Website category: sports
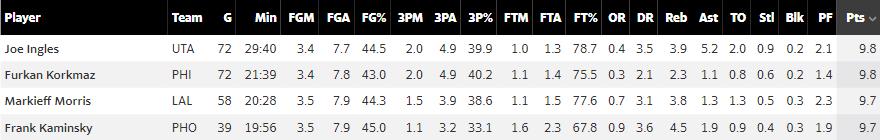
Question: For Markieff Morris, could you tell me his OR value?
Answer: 0.7

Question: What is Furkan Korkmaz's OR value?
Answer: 0.3

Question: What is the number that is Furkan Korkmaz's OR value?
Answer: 0.3

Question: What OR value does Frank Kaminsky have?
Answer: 0.9

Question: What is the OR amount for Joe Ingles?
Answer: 0.4

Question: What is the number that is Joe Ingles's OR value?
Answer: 0.4

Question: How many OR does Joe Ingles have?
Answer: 0.4

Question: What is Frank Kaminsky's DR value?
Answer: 3.6

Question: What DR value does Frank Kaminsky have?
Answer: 3.6

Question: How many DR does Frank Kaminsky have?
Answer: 3.6

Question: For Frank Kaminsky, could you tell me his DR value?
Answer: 3.6

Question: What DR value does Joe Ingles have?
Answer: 3.5

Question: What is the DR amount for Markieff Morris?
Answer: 3.1

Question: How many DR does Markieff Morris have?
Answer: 3.1

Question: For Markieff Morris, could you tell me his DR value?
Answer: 3.1

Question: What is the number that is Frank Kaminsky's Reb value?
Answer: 4.5

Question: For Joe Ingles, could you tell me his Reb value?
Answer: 3.9

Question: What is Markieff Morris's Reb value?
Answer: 3.8

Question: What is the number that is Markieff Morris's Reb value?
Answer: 3.8

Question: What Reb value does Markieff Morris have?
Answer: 3.8

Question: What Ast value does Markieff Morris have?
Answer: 1.3

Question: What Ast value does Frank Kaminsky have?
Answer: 1.9

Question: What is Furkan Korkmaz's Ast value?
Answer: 1.1

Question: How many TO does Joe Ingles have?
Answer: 2.0

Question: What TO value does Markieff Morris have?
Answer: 1.3

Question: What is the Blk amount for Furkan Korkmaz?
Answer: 0.2

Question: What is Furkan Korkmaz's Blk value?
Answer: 0.2

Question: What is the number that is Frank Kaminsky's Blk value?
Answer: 0.3

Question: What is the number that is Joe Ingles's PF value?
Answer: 2.1

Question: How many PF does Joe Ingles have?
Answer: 2.1

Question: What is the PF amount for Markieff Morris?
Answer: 2.3

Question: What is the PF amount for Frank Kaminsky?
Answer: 1.9

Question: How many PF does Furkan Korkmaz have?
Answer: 1.4

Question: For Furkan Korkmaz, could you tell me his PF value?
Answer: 1.4

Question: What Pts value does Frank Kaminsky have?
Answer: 9.7

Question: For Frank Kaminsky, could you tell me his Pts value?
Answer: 9.7

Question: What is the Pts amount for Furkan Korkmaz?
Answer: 9.8